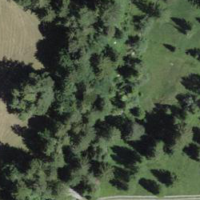
EUNIS habitat code: 41
Species observed at this site:
Lathyrus vernus